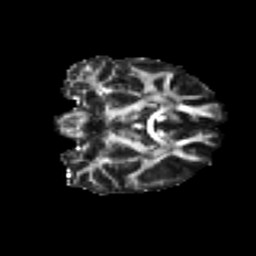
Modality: FA
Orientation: coronal
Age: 29
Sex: female
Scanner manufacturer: ge
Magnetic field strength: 3 T
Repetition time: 7.8 s
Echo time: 0.0606 s